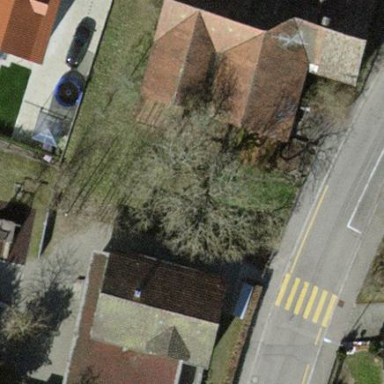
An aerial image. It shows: Kindergarten building.